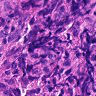
Metastatic tissue present: no